Question: I'm working on an app based on Apple's GLPaint sample code. I've changed the clear color to transparent black and have added an opacity slider, however when I mix colors together with a low opacity setting they don't mix the way I'm expecting. They seem to mix the way light mixes, not the way paint mixes. Here is an example of what I mean:

The "Desired Result" was obtained by using glReadPixels to render each color separately and merge it with the previous rendered image (i.e. using apple's default blending).
However, mixing each frame with the previous is too time consuming to be done on the fly, how can I get OpenGL to blend the colors properly? I've been researching online for quite a while and have yet to find a solution that works for me, please let me know if you need any other info to help!
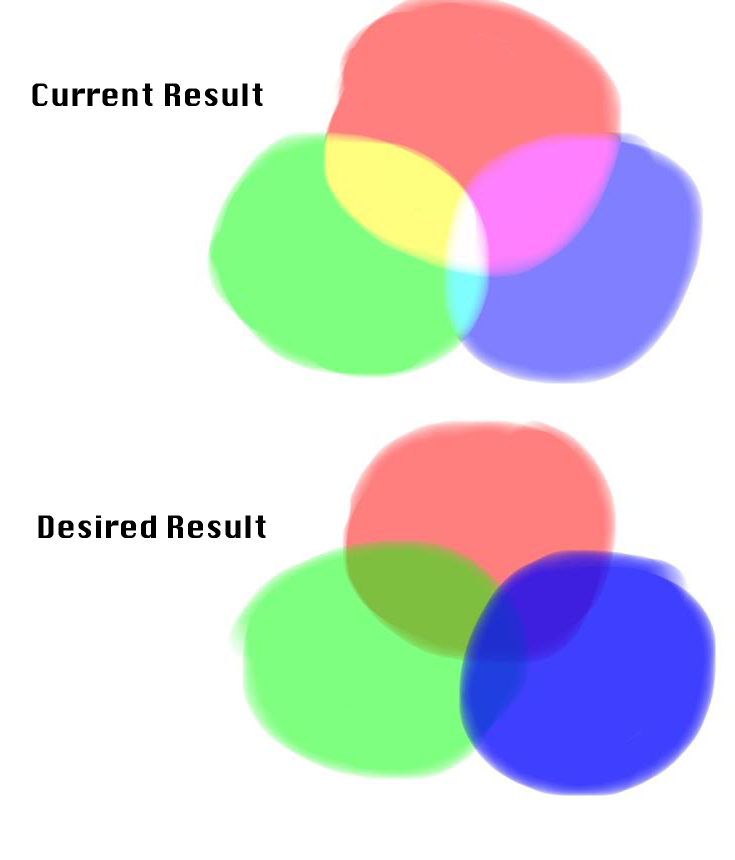
Answer: From the looks of it, with your current setup, there is no easy solution. For what you are trying to do, you need custom shaders. Which is not possible using just GLKit.
Luckily you can mix GLKit and OpenGL ES.
1. Stop using GLKit for everything except setting up your rendering surface with GLKView (which is tedious without GLKit).
2. Use an OpenGl program with custom shaders to draw to a texture that is backing an FBO.
3. Use a second program with custom shaders that does post processing (after drawing above texture to a quad which is then rendered to the screen).
A good starting point would be to load up the OpenGl template that comes with Xcode. And start modifying it. Be warned: If you don't understand shaders, the code here will make little sense. It draws 2 cubes, one using GLKit, and one without - using custom shaders.
- <URL>
Finally, if you are really serious about using OpenGL ES to it's full potential, you really should invest the time to read through <URL>. Even though it is 6 years old, it is still relevant and the only book I've found that explains all the concepts correctly.